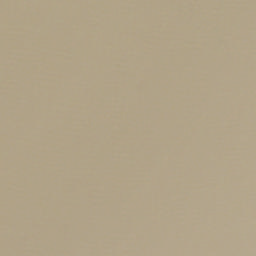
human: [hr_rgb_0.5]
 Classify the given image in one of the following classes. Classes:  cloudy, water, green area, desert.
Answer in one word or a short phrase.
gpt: cloudy